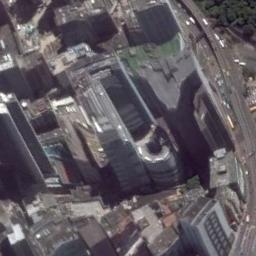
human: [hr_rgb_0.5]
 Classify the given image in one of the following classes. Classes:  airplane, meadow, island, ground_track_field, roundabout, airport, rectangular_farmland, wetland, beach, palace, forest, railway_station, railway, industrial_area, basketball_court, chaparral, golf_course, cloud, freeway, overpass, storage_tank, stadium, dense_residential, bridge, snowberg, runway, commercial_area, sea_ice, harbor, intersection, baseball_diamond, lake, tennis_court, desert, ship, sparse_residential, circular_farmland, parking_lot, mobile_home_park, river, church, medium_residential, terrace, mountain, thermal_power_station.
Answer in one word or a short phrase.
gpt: commercial_area